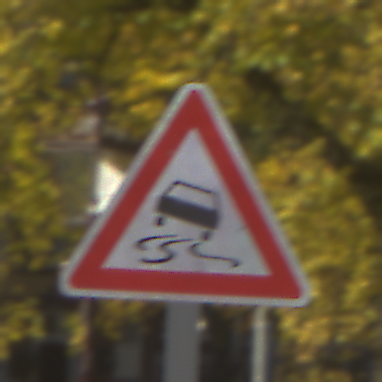
Verkehrszeichen: SchleuderOderRutschgefahr
Umgebung: Outdoor, Urban
Tageszeit: SunriseSunset
Wetter: PartlyCloudy
Licht: Natural
Jahreszeit: Autumn
Kontrast: HighContrast